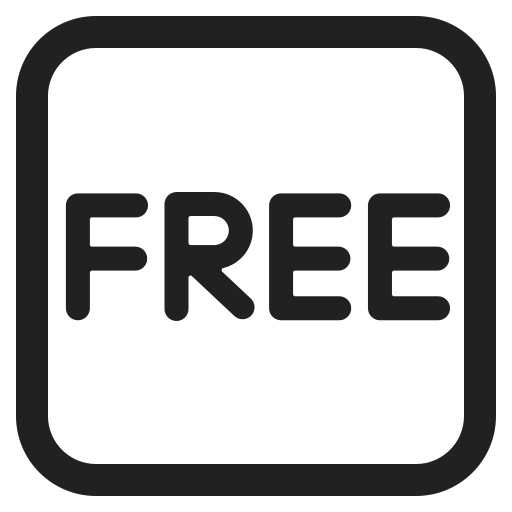
free button high contrast